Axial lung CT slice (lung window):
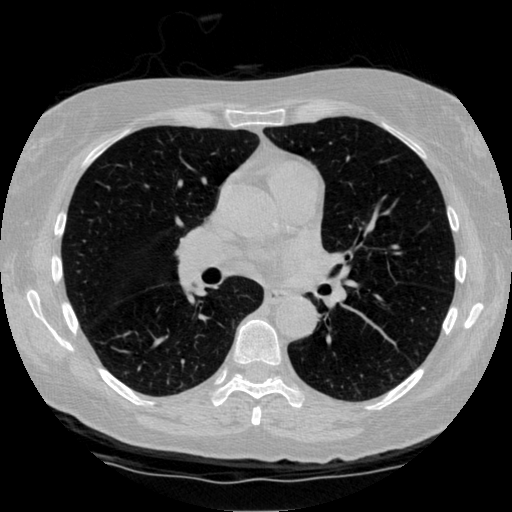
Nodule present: no